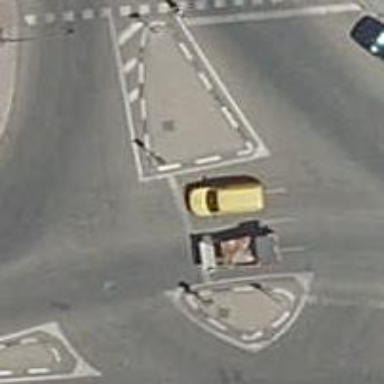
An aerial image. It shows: Road with traffic signals.